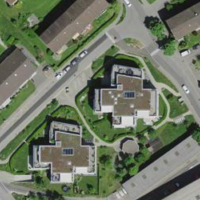
EUNIS habitat code: 54
Species observed at this site:
Senecio vulgaris
Polygonum aviculare